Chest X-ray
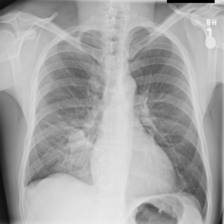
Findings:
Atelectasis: negative
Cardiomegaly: negative
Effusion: positive
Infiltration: negative
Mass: negative
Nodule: negative
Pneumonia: negative
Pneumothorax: negative
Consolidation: negative
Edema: negative
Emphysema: negative
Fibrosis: negative
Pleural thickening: negative
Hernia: negative